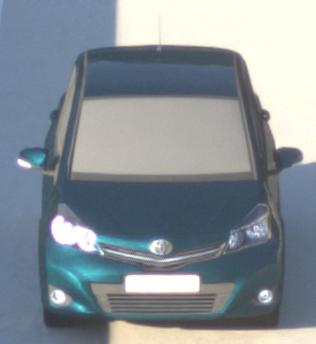
Make: Toyota
Model: Yaris 1.0
Detailed model: Yaris (XP9)
Model produced from: 2009/01
Model produced until: 2010/10
Doors: 3
Color: blue
Road condition: dry road
Daytime: sunrise or sunset
Contrast: medium contrast